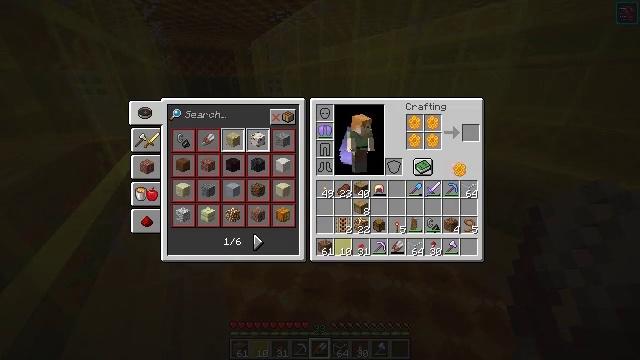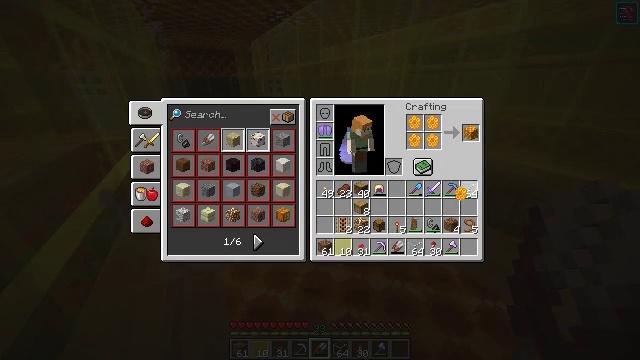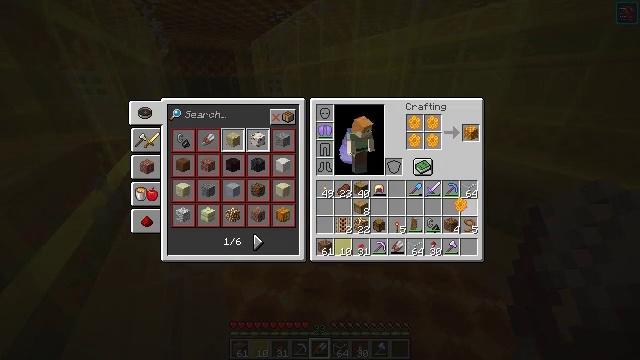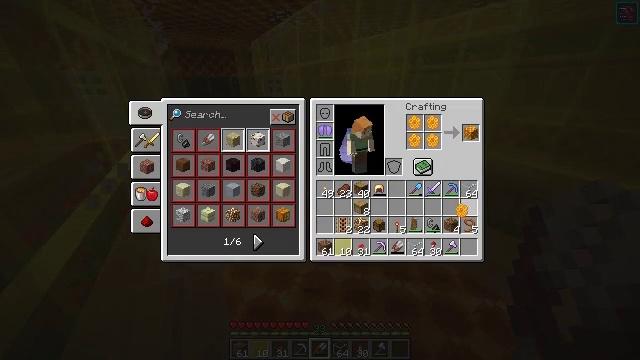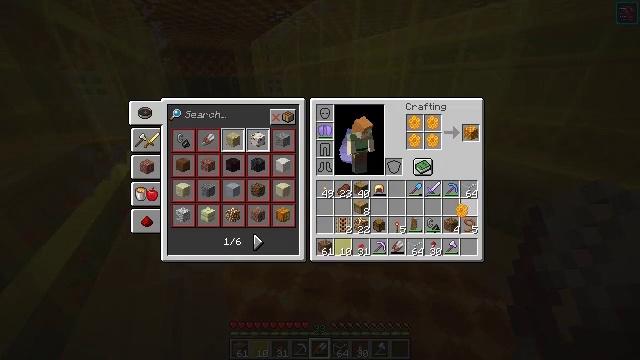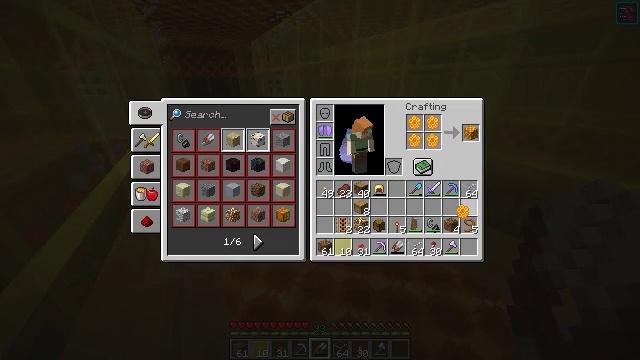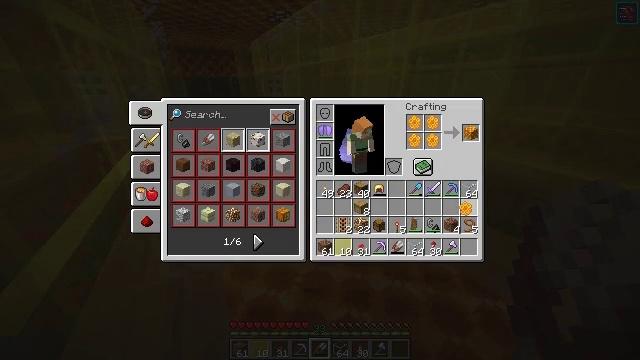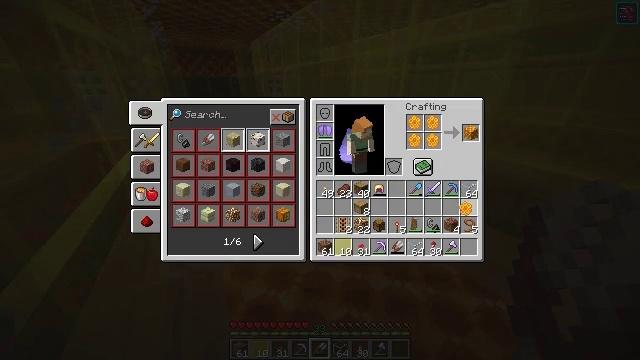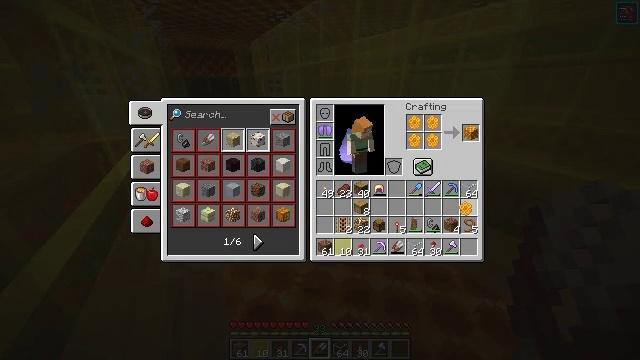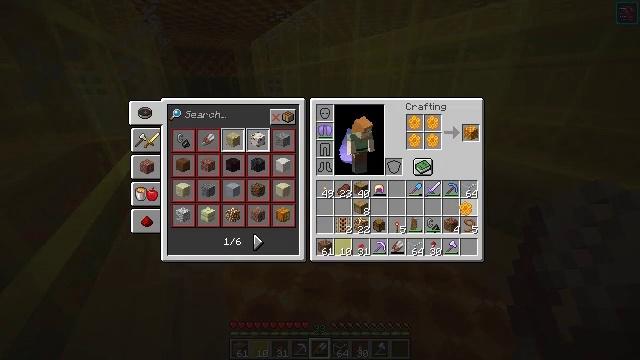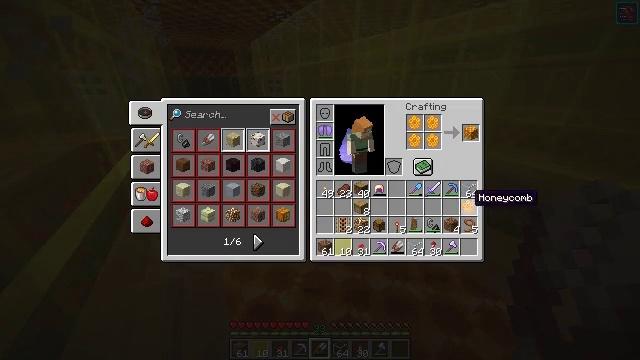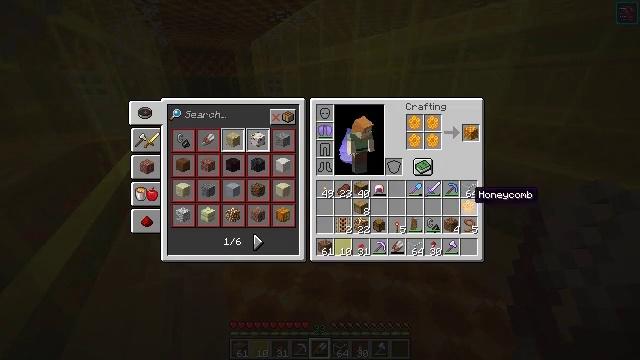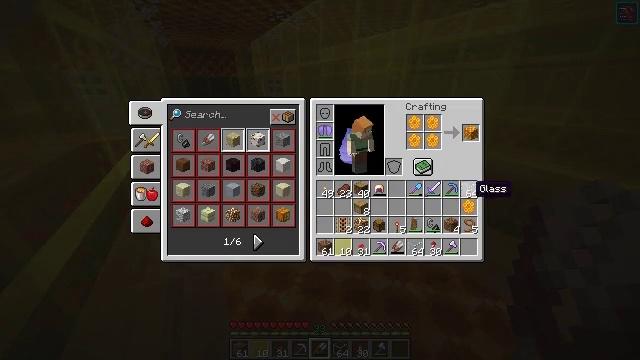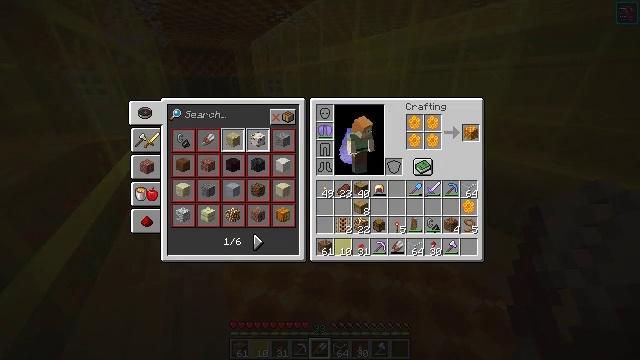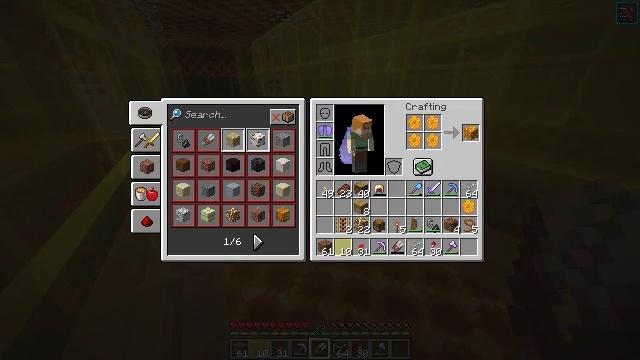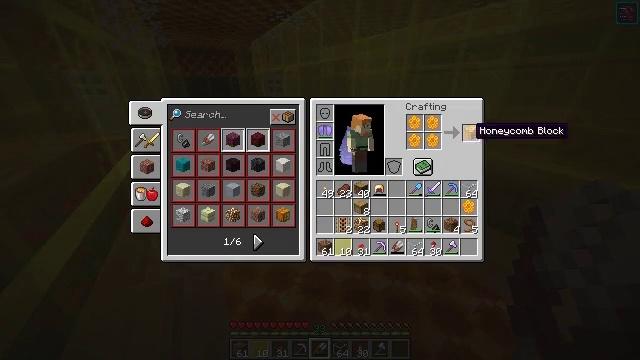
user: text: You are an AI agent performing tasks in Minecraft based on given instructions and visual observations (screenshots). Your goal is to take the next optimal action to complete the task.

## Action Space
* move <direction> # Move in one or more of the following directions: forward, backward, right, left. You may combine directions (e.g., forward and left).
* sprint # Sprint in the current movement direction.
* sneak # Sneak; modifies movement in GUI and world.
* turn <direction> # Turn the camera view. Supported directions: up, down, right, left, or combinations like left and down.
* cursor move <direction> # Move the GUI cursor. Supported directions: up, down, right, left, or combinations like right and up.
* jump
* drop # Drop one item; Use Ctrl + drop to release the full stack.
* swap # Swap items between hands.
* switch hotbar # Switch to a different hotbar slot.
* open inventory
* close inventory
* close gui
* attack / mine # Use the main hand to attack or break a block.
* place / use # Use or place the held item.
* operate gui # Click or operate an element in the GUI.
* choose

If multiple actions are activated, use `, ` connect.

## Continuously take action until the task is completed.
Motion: motion action
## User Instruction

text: Craft a honeycomb block.
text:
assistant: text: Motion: cursor move down
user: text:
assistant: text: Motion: cursor move down
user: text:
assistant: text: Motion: no_op
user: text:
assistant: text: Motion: no_op
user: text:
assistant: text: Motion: no_op
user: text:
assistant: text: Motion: no_op
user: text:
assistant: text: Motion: no_op
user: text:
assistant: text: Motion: operate gui
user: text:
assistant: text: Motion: operate gui
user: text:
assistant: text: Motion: no_op
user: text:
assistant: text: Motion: no_op
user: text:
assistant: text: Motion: sneak
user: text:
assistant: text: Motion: sneak, cursor move up
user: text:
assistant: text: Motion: sneak, cursor move up
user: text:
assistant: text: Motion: sneak
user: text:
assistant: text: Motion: sneak
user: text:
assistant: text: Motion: sneak
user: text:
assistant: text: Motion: sneak, choose
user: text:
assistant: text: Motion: sneak, choose
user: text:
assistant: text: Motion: sneak
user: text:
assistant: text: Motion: sneak, cursor move left, close inventory
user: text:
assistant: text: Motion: turn left, close inventory
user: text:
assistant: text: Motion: no_op